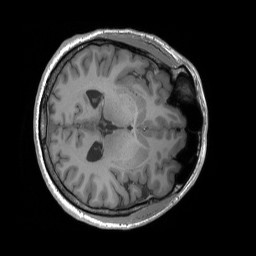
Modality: T1w
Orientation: axial
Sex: male
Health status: ill
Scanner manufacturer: siemens
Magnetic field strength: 3 T
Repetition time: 1.66 s
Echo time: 0.00254 s